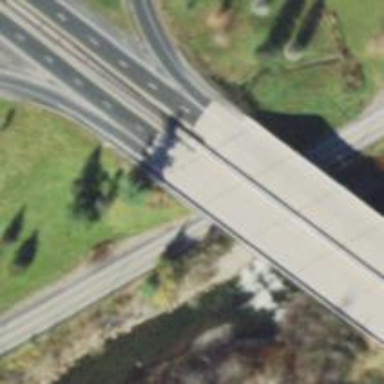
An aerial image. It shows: Motorway bridge.